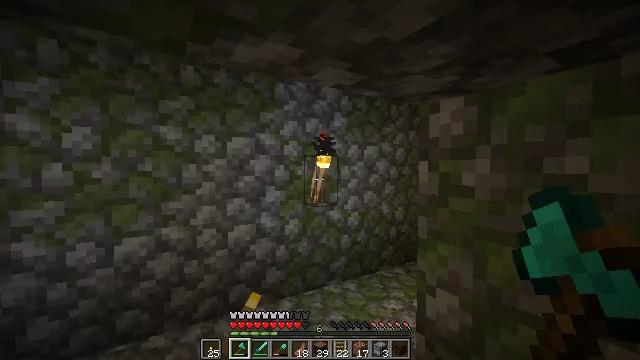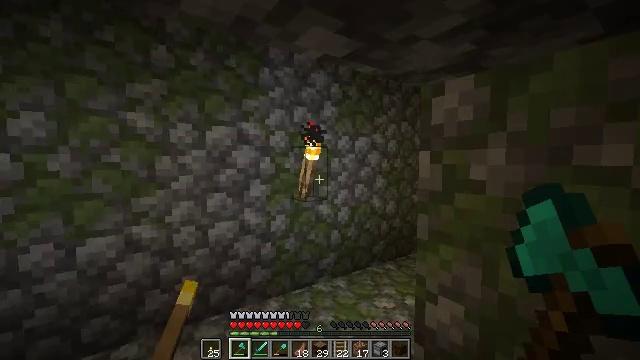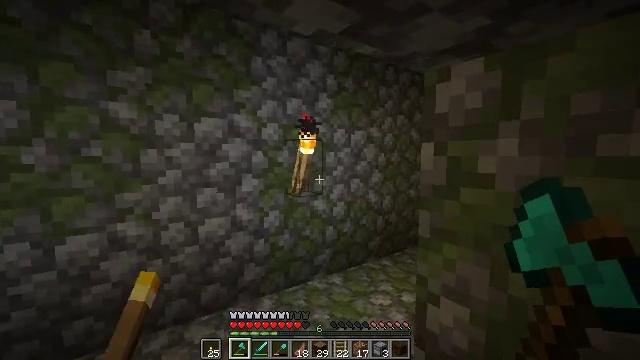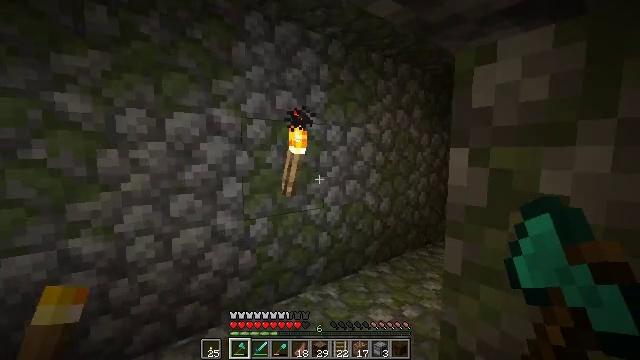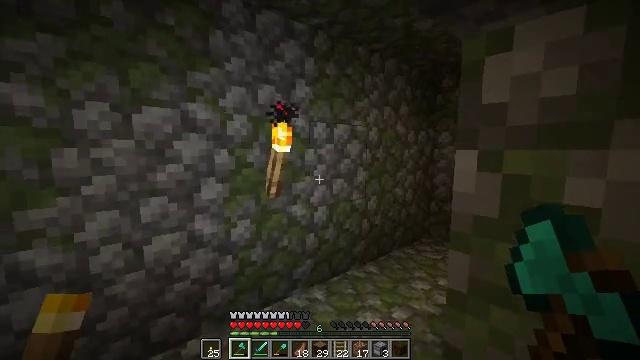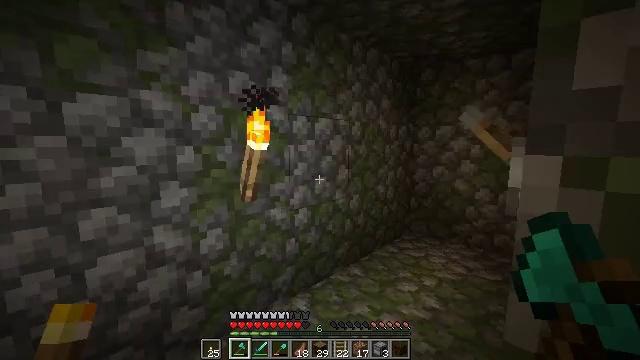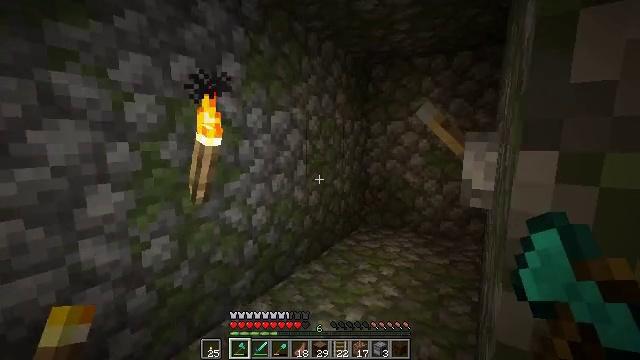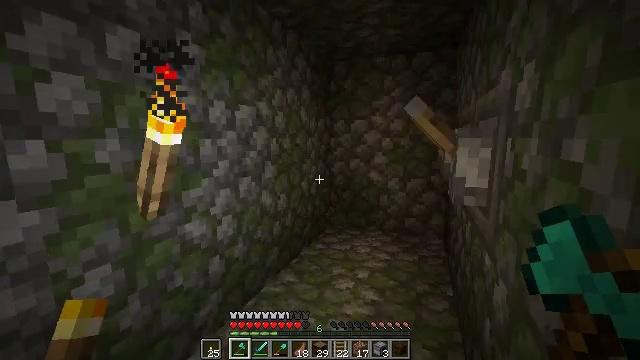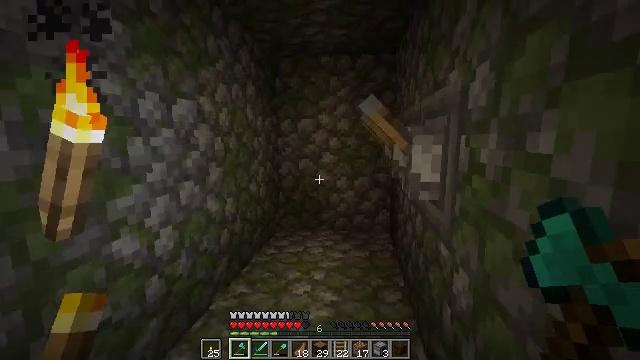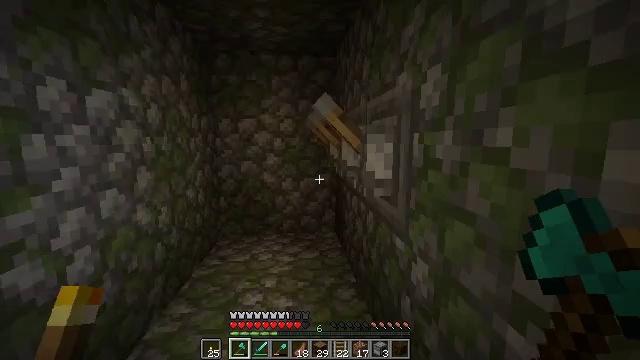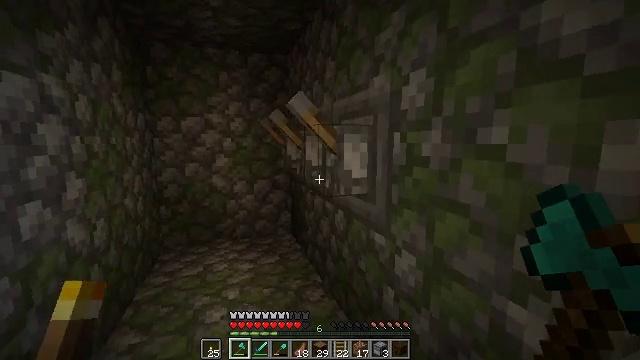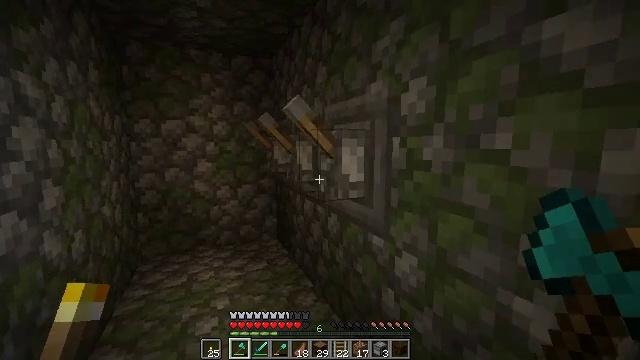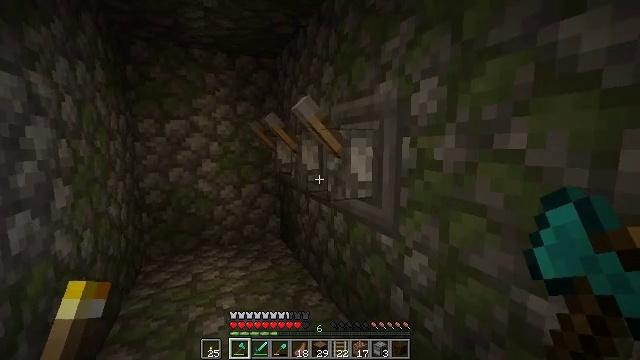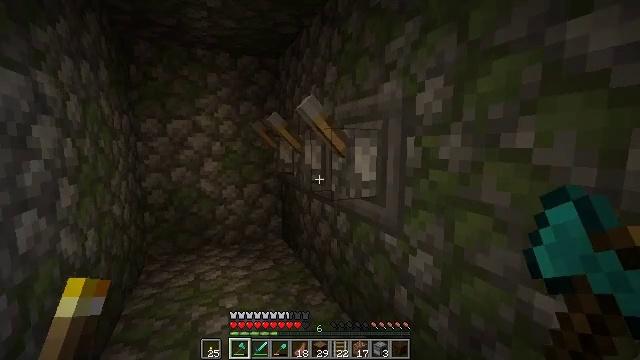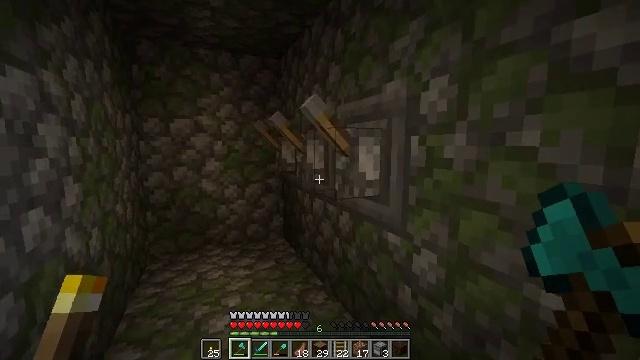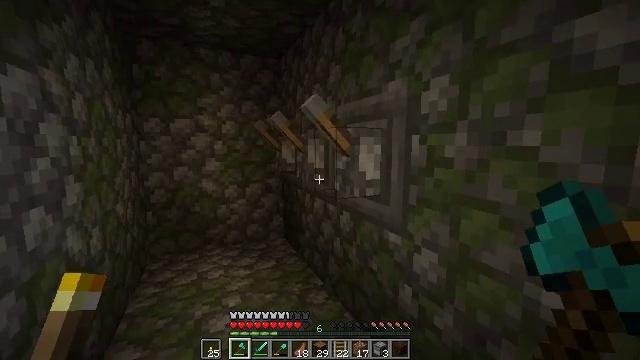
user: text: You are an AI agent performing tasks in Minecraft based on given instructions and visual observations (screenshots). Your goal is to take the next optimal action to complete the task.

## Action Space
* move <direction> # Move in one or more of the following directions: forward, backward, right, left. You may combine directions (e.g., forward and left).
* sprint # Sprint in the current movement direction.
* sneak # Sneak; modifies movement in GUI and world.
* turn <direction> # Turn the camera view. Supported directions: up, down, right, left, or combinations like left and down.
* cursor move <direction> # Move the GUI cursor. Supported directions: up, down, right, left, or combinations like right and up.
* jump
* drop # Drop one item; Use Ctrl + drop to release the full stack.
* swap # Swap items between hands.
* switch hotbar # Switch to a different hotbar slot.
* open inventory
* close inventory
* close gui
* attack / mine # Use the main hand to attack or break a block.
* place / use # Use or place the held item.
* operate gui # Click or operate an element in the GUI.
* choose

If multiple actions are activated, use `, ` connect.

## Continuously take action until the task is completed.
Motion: motion action
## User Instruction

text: Destroy the tripwire hook.
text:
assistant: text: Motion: move forward, turn right and down
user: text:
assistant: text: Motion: move forward, turn right and down
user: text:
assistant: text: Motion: move forward, turn right
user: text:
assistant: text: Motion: move forward, turn right
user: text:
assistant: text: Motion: move forward and move left, turn right and down
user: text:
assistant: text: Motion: move forward and move left, turn right and down
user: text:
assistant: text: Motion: move forward and move left, turn right
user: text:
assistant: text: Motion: move forward and move left, turn right
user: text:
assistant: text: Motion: move left, turn right
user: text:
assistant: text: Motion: move left, turn right
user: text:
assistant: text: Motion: turn right
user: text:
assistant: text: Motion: no_op
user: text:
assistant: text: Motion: no_op
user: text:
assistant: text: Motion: no_op
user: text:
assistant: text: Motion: no_op
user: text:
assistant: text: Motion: no_op
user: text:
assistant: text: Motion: no_op
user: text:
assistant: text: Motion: no_op
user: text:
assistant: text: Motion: turn right
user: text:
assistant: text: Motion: turn right
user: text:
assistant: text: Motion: no_op
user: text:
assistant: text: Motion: no_op
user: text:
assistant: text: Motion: no_op
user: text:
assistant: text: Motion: turn right
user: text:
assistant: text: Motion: turn right and down
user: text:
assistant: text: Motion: turn right and down
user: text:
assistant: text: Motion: turn right
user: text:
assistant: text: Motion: turn right and up
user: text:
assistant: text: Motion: turn right and up
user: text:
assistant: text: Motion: turn right